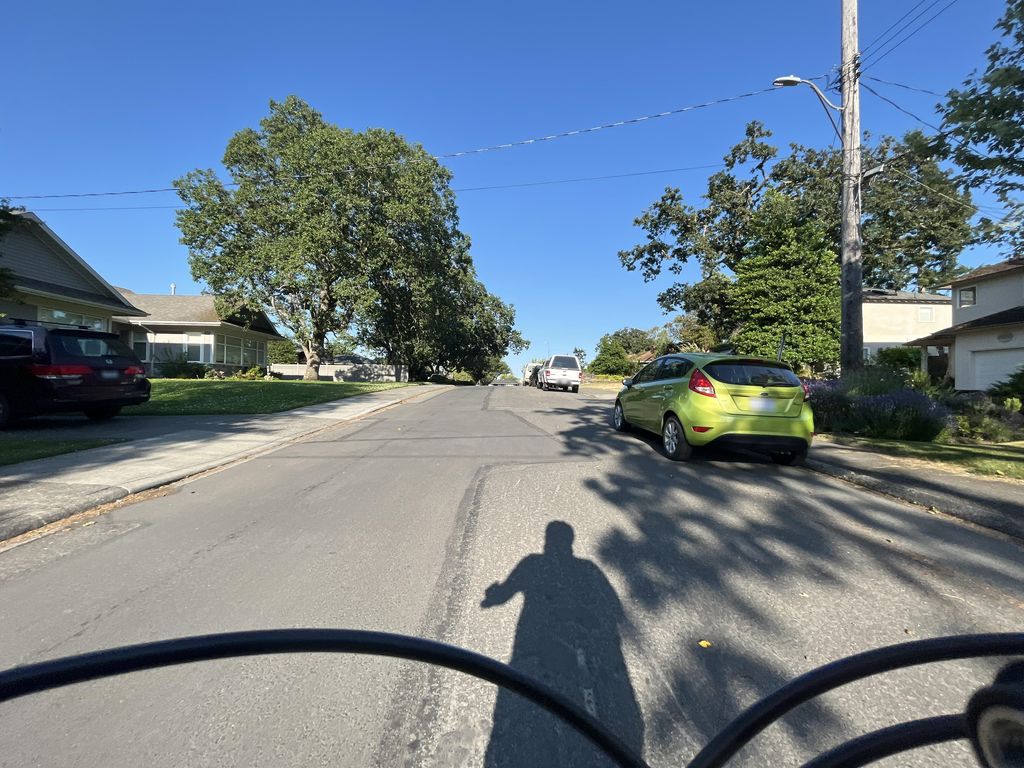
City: victoria